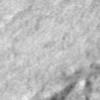
Label: no_change